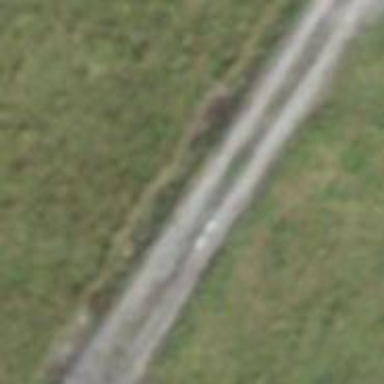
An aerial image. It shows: Gravel track with grade2 tracktype.